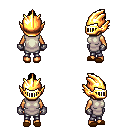
a pixel art fantasy rpg character, female body template, human, tanned skin, white tunic, metal pants, black short topknot hairstyle, gold helm, metal gloves, brown slippers, four views (front, back, left, right), 2x2 character sprite sheet, small pixel art, hard edges, no anti-aliasing